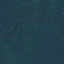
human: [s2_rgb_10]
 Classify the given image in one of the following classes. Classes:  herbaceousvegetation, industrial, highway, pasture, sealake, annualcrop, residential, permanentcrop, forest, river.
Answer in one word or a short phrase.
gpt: Forest